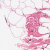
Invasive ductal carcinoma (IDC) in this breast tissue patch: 0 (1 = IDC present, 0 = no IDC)